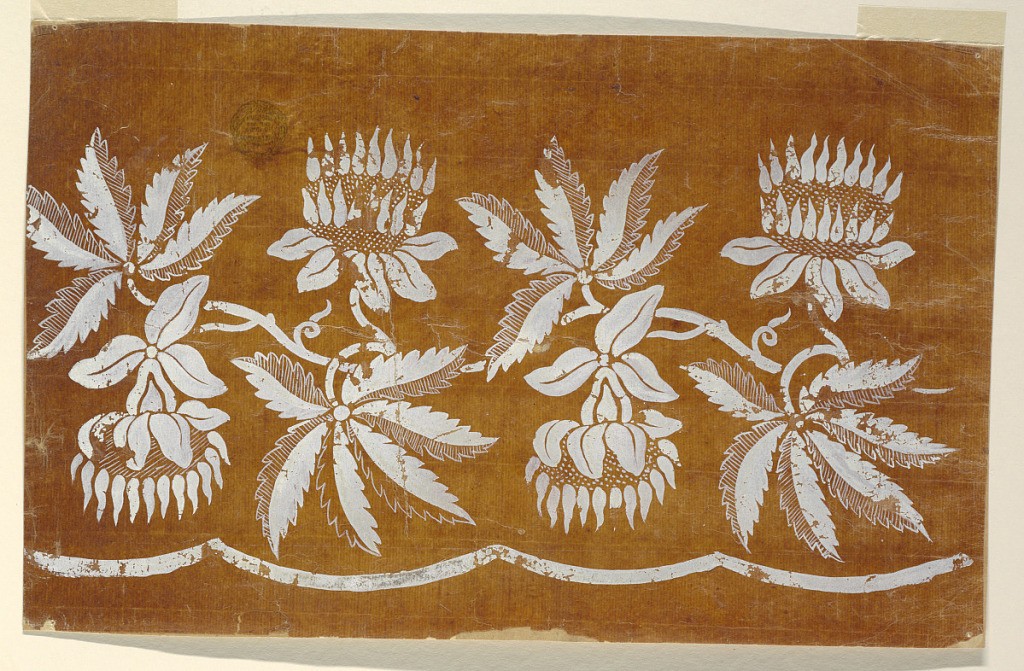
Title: Design for an Embroidered or Woven Horizontal Border of the "Fabrique de St. Ruf"
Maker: Fabrique de Saint Ruf, Lyon, France
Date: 1805–1815
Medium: Brush and white gouache on glazed tracing paper
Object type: Drawing
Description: A slightly undulating bough from which fantastic leaves and blossoms branch off alternatively directed upward and downward, over an undulating stripe. Two repeats are shown.